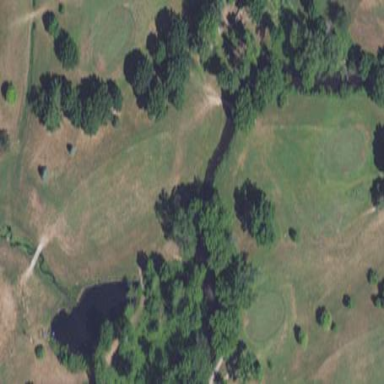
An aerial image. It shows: Grassy golf fairway.